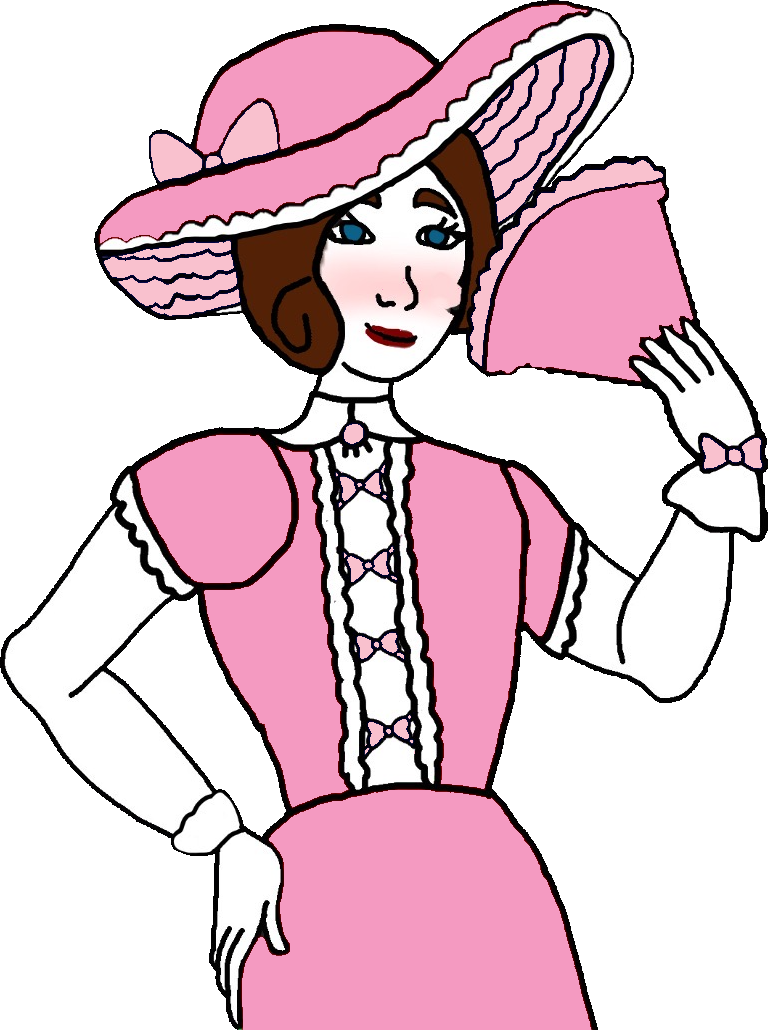
Label: 5_Doomer_Girl